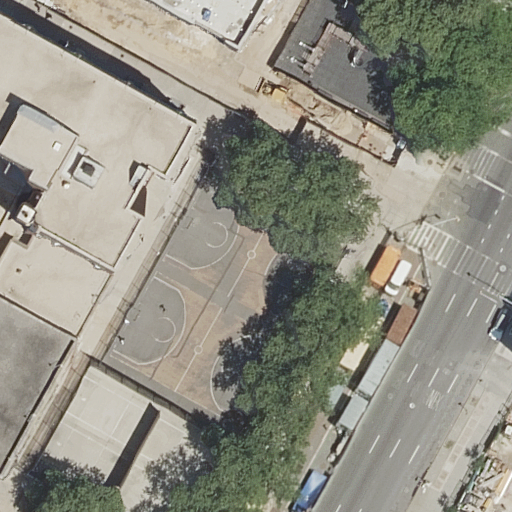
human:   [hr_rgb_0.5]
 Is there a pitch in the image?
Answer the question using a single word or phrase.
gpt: yes

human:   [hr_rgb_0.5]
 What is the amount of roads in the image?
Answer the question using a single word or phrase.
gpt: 9

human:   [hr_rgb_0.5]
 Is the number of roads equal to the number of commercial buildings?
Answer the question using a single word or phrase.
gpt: no

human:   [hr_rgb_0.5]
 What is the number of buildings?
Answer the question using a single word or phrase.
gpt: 2

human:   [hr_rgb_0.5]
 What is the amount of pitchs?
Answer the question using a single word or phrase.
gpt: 4

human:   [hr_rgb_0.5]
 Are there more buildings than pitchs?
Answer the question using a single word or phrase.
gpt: no

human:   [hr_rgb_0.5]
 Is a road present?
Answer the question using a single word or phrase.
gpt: yes

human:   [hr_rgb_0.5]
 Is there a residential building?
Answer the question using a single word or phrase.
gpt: no

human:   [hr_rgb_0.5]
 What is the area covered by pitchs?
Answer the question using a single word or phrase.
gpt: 1868m2

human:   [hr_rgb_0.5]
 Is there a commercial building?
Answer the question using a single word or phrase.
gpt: no

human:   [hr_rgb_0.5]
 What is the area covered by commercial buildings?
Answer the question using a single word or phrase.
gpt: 0m2

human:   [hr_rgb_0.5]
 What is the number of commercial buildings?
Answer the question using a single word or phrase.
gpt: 0

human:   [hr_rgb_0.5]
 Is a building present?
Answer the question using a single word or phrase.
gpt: yes

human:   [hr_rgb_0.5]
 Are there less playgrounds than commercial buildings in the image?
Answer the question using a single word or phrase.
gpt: no

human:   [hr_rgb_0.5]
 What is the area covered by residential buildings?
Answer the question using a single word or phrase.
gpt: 0m2

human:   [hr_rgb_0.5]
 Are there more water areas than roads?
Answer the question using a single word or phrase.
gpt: no

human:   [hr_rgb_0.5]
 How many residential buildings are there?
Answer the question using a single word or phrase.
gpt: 0

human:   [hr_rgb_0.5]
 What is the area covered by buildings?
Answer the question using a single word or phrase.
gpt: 4018m2

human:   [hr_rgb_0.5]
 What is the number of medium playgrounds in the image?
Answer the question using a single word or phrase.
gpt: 0

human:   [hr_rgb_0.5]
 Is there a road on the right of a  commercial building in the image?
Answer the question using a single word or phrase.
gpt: no

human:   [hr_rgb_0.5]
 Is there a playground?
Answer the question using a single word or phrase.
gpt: yes

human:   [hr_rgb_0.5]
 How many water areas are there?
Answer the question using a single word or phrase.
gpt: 0

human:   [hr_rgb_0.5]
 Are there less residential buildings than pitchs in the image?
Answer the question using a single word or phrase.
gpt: yes

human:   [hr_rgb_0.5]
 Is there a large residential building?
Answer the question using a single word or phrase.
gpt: no

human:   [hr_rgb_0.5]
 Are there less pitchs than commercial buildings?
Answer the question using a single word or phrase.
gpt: no

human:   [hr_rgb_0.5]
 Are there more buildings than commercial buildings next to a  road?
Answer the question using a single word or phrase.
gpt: yes

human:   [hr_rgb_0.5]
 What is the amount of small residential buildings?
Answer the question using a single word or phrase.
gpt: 0

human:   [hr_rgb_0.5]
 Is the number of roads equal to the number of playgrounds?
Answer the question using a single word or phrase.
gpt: no

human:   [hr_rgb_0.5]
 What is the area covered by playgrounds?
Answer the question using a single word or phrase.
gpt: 4928m2

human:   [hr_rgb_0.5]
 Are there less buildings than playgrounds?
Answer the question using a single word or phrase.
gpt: no

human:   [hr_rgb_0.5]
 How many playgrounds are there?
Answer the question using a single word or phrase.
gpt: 2

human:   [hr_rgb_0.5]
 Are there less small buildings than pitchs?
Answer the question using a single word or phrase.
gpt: yes

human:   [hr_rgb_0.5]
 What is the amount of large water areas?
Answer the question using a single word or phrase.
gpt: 0

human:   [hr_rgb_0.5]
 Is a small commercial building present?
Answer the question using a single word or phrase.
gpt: no

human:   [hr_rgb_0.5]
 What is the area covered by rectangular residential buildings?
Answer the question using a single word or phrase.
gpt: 0m2

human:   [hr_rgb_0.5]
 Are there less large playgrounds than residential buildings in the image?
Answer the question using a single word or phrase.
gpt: no

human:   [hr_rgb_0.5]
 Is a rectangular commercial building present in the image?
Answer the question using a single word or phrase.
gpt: no

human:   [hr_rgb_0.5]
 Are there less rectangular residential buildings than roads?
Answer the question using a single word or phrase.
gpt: yes

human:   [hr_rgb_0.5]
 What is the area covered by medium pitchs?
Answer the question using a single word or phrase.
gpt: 537m2

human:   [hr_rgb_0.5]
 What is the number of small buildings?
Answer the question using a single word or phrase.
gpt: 0

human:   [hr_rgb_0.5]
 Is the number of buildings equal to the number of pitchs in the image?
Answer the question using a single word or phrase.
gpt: no

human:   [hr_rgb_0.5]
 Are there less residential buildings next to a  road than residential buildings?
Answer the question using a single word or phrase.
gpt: no

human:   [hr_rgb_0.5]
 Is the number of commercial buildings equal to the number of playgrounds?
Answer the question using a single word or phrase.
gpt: no

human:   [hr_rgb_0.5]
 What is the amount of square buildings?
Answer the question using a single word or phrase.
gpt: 0

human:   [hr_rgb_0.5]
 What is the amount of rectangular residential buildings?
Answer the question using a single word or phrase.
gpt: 0

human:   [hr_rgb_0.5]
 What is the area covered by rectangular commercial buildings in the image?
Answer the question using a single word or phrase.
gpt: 0m2

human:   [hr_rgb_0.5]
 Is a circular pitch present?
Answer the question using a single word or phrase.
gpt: no

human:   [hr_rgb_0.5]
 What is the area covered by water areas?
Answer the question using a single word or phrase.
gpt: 0m2

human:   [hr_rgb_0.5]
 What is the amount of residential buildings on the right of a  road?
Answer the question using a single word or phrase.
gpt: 0

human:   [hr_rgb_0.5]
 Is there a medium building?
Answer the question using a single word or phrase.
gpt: no

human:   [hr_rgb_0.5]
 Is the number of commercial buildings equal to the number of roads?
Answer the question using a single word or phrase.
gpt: no

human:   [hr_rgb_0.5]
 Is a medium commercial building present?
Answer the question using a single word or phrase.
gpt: no

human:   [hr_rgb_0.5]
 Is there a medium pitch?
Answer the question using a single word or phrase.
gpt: yes

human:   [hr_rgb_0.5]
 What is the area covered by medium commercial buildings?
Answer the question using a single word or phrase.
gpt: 0m2

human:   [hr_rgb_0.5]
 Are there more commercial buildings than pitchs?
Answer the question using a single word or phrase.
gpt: no

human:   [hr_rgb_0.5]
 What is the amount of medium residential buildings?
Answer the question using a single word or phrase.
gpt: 0

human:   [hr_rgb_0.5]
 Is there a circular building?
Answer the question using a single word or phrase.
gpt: no

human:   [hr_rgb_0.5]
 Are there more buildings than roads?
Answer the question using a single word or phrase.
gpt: no

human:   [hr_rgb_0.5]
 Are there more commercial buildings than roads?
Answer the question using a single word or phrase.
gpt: no

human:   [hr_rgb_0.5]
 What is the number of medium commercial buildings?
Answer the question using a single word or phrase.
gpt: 0

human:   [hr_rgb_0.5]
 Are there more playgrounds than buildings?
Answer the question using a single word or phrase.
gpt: no

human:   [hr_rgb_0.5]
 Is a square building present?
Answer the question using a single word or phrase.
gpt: no

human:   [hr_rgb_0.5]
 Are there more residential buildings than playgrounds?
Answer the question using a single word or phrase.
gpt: no

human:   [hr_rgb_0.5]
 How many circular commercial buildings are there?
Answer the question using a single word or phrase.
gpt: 0